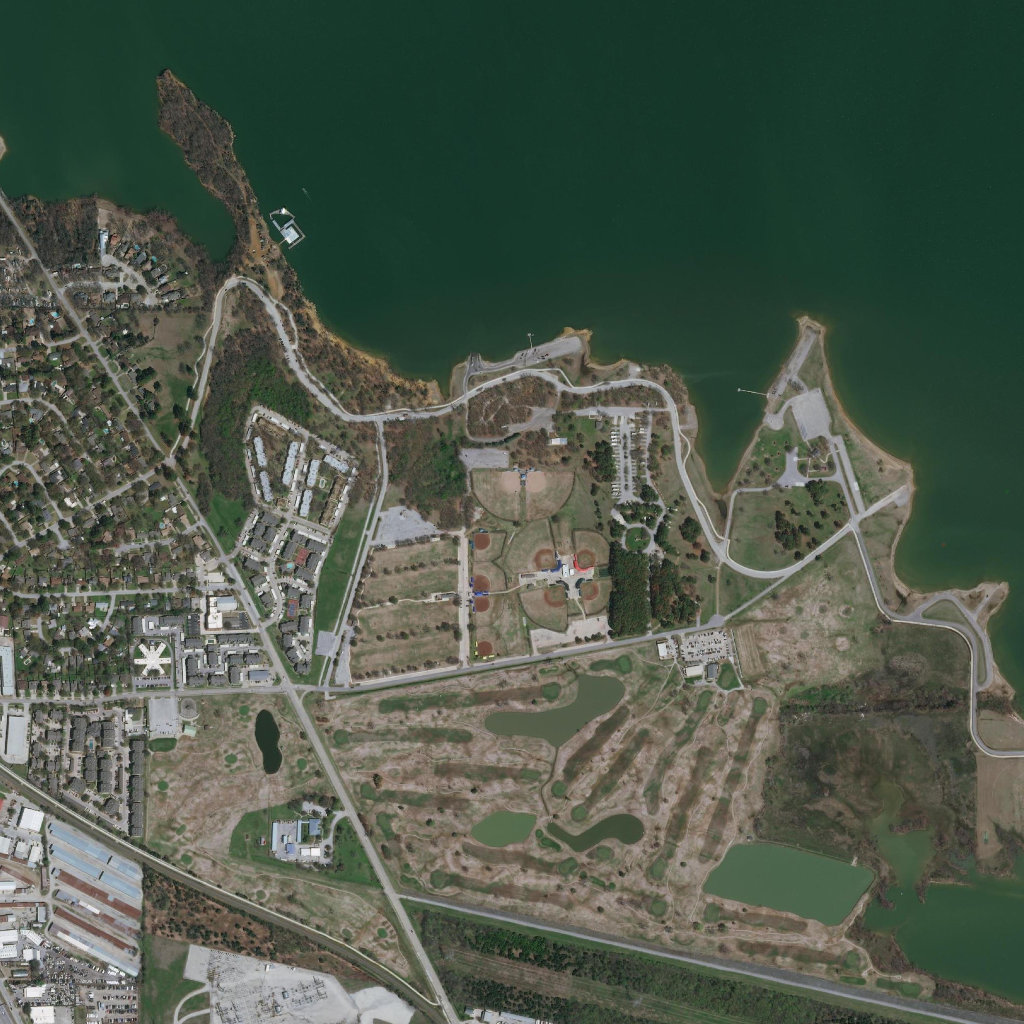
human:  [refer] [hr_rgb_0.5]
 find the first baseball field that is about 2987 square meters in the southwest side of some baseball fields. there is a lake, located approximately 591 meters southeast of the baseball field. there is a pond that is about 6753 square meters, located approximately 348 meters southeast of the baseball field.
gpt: <box>[[46, 60, 49, 64, 0]]</box>